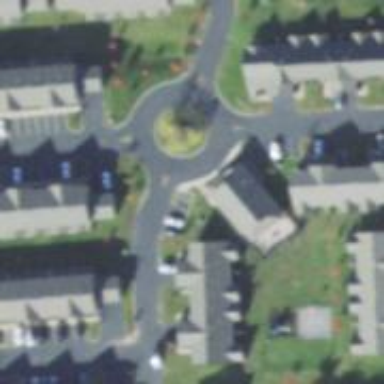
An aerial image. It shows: Asphalt road in residential area.